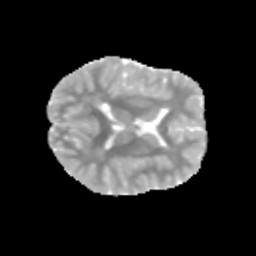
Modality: MD
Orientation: axial
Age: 9
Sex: male
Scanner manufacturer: siemens
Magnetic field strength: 3 T
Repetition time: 3.8 s
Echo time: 0.07 s